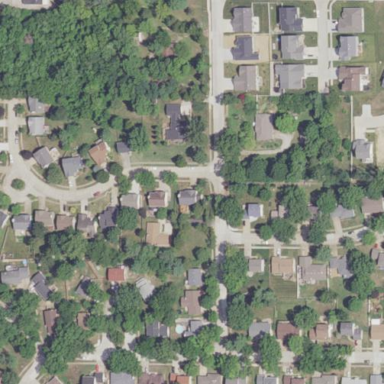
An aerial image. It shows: Residential area composed of single-family homes.